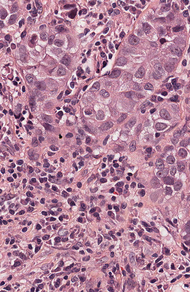
Tumor epithelial tissue: yes
Tumor-associated stroma tissue: yes
Normal tissue: no